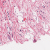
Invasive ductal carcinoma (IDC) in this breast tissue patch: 0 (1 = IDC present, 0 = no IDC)